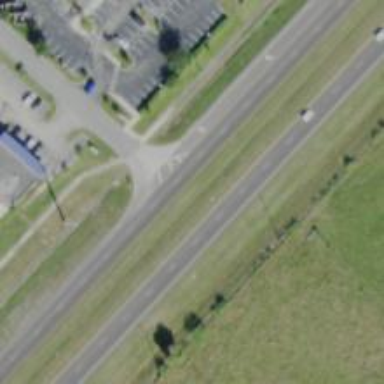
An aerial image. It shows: Asphalt trunk highway.